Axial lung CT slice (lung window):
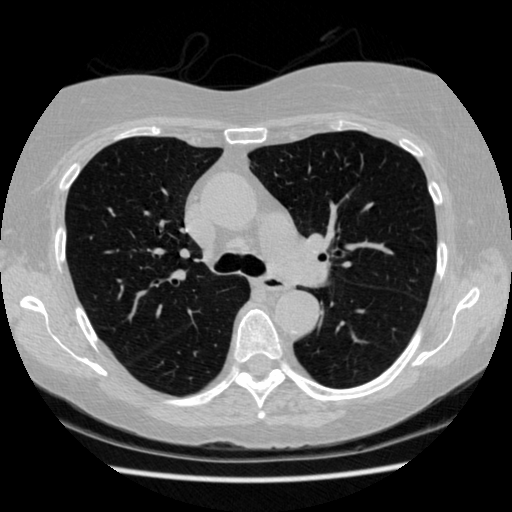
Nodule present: no